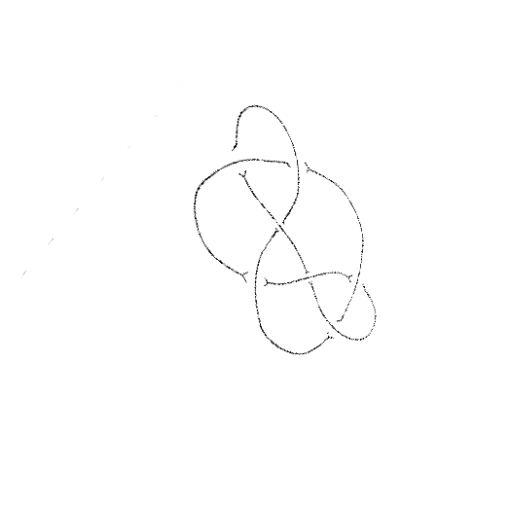
Crossing number: 7